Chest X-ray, PA view. Patient: 33 years old, sex M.
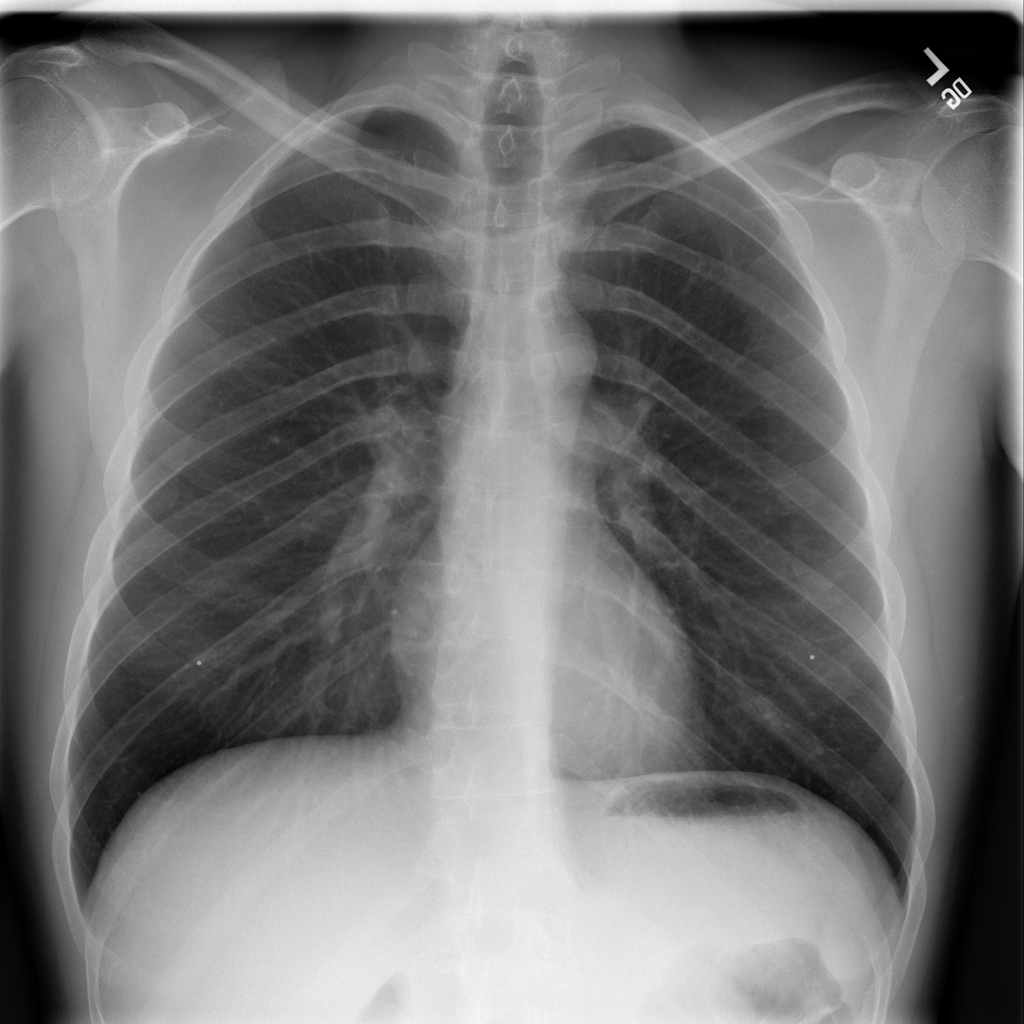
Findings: No Finding